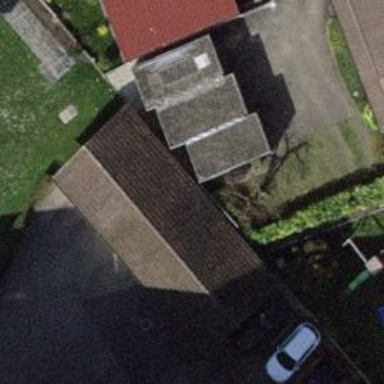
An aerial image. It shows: Group of garages.